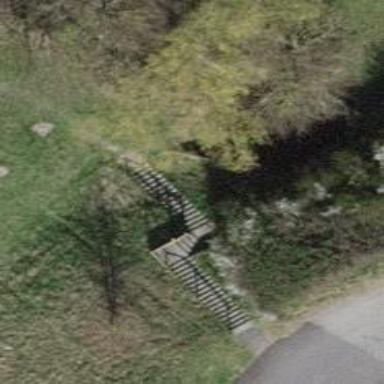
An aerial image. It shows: Road with steps.